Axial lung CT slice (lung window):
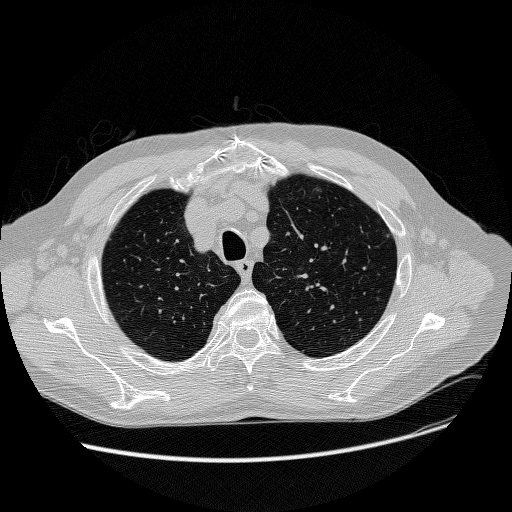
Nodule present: no